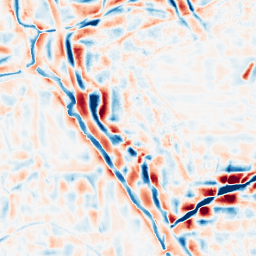
Category: wavelet
Decomposition family: wavelet_reverse_biorthogonal
Decomposition parameters: wavelet: rbio5.5
level: 4
Upsampling method: cubic_mitchell
Upsampling parameters: scale: 8
Upsampling scale: 8